Breast ultrasound image
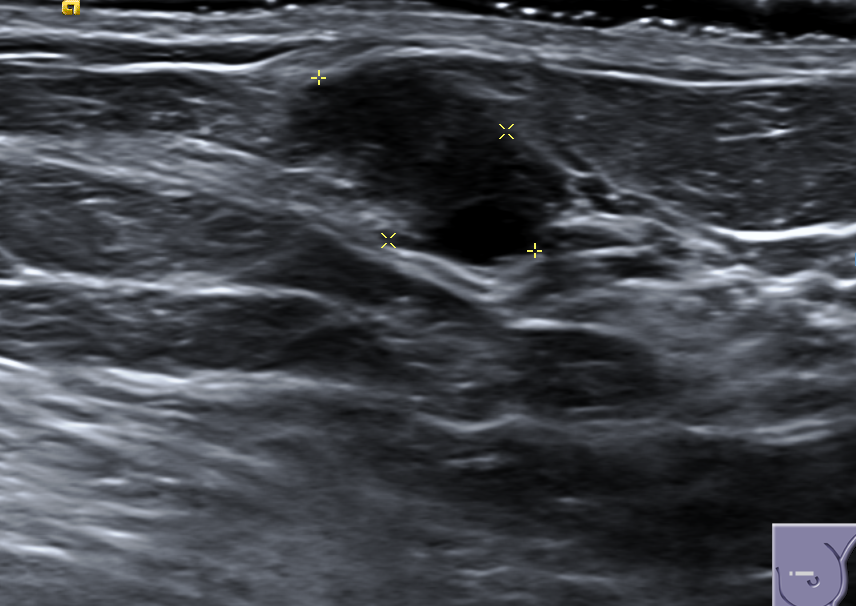
Diagnosis: benign